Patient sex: M
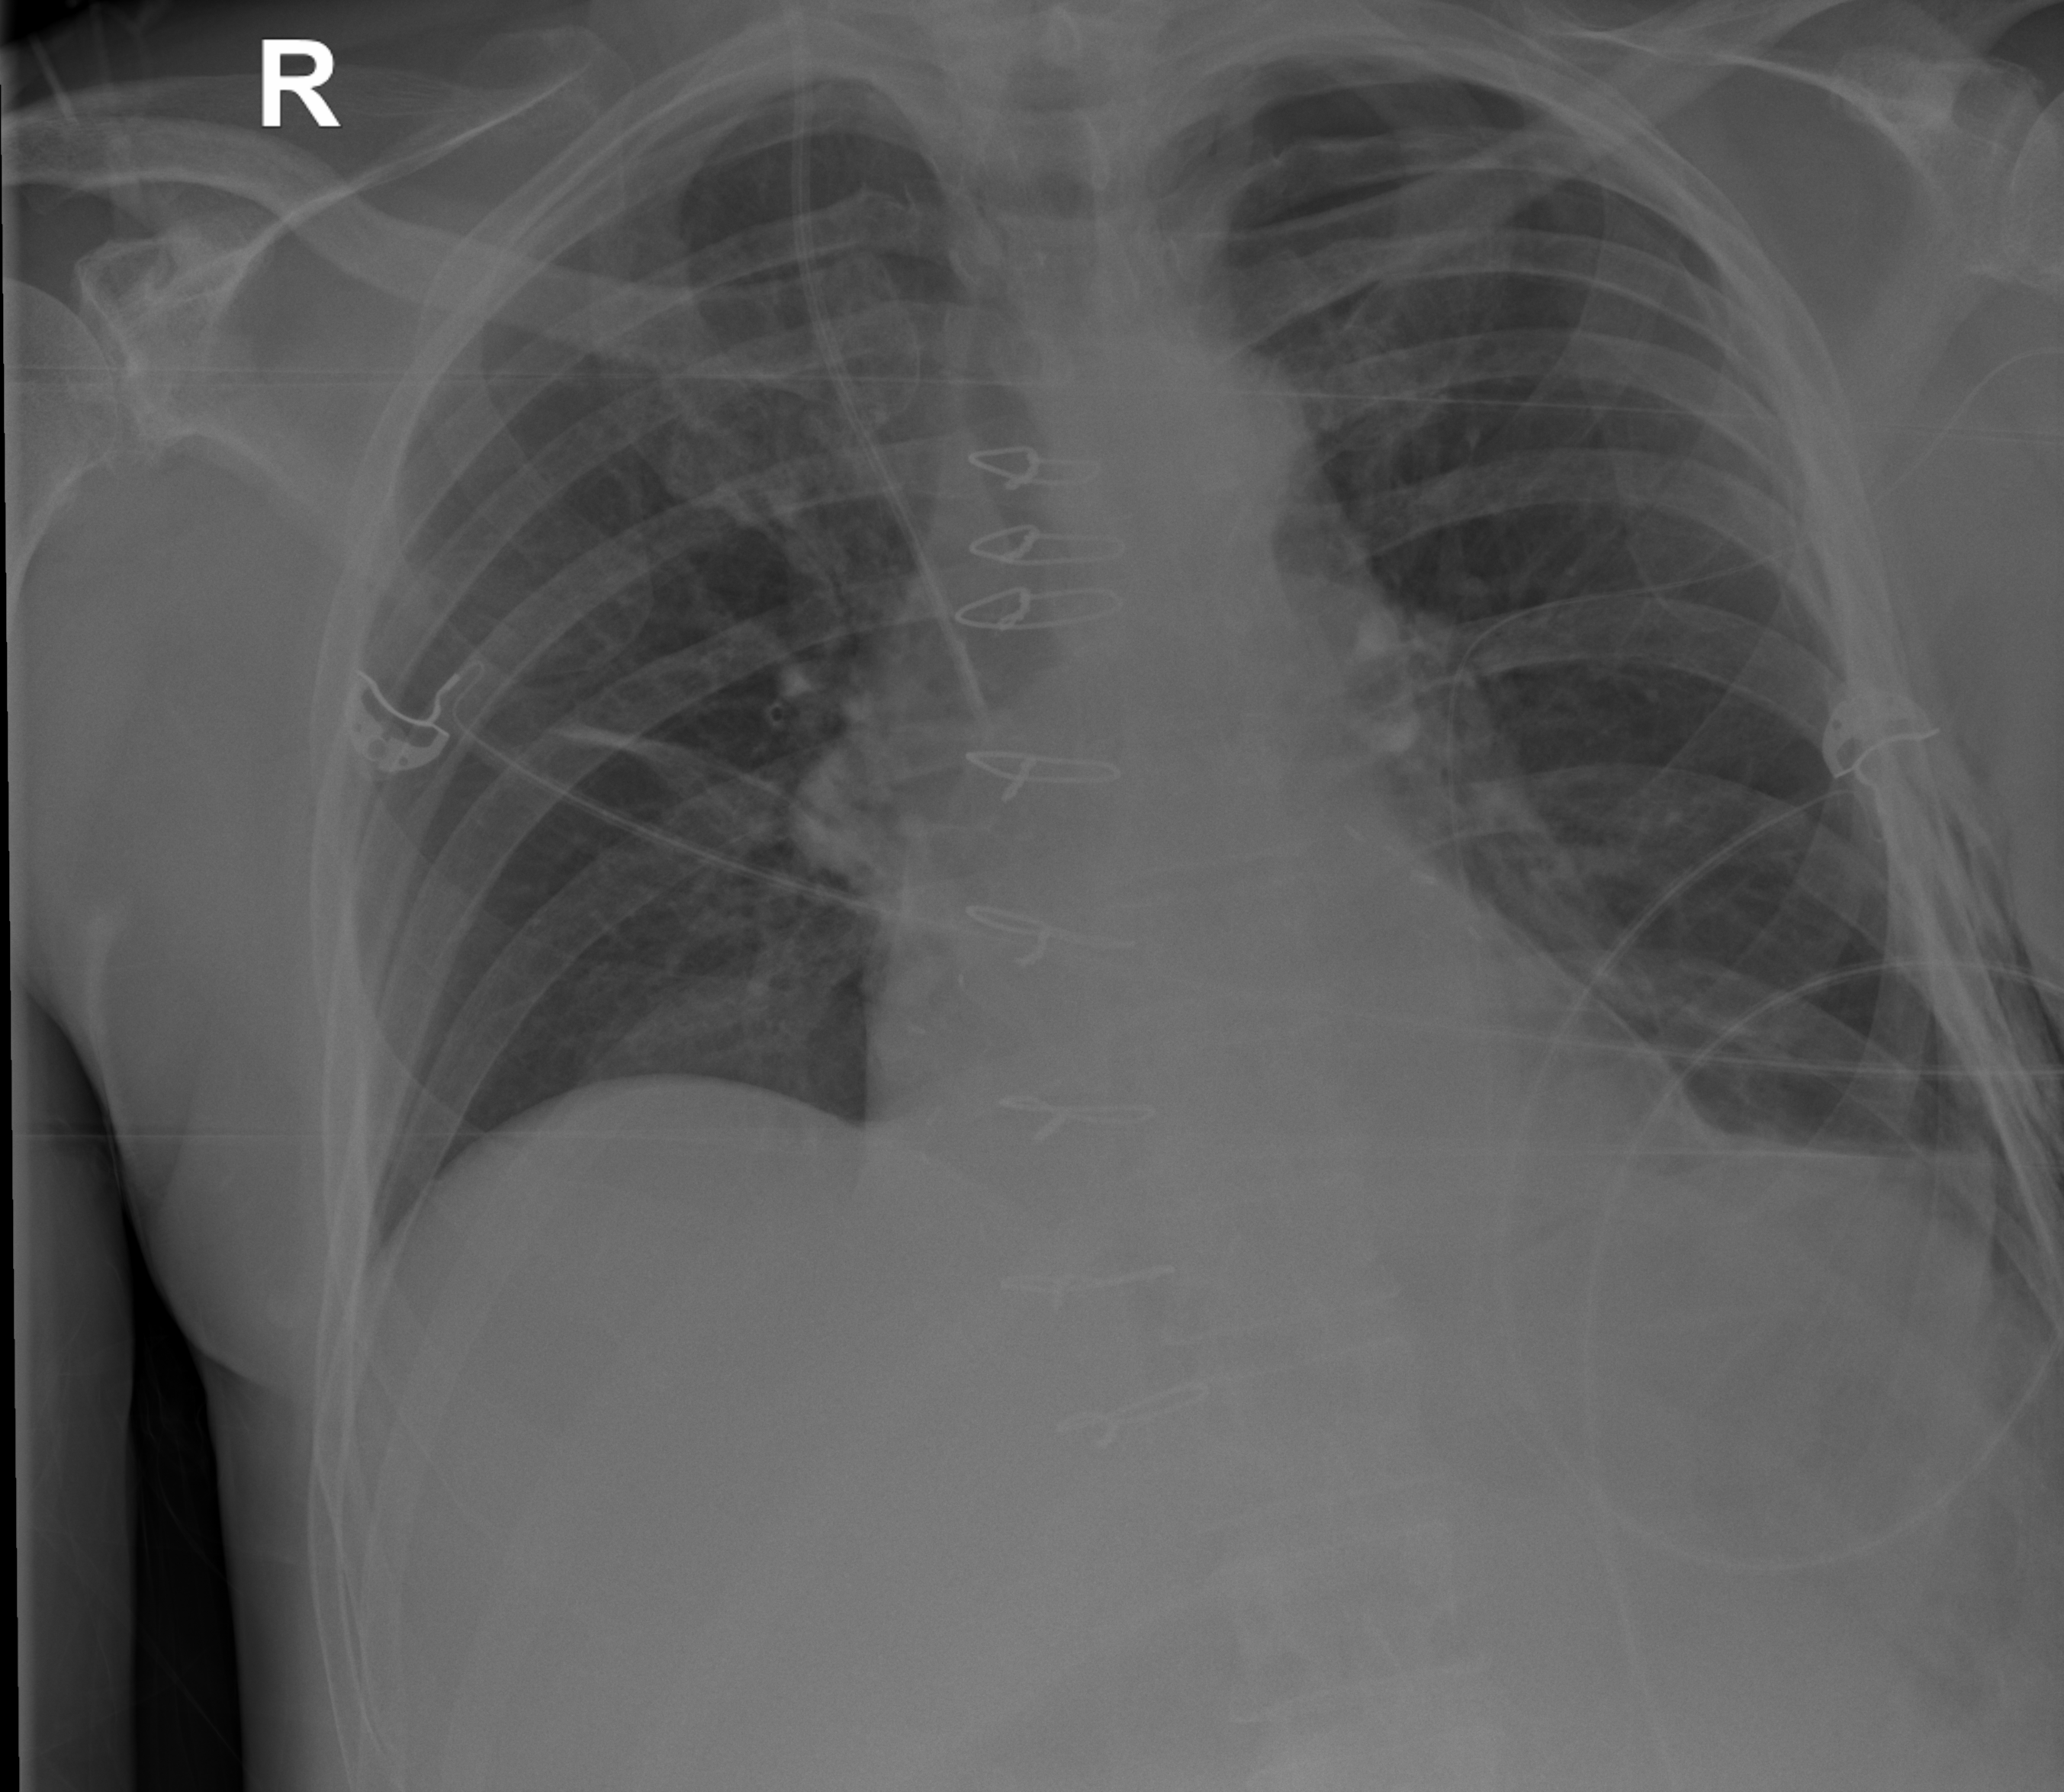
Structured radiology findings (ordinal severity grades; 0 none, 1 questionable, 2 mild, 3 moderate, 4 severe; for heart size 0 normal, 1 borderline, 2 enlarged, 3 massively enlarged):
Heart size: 0
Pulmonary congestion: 0
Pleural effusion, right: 0
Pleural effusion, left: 2
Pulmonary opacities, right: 0
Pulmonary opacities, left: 0
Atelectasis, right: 2
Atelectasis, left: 2